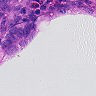
Metastatic tissue present: yes